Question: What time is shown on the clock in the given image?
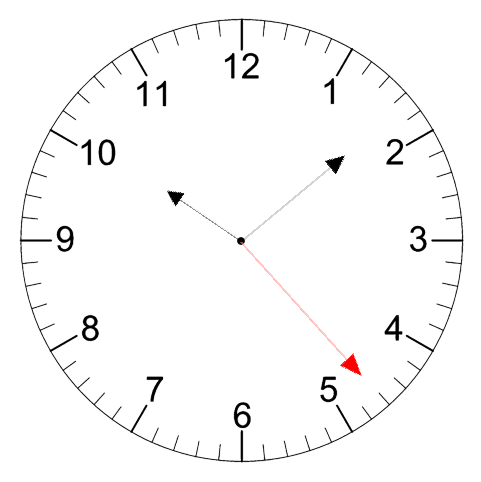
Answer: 10:08:23